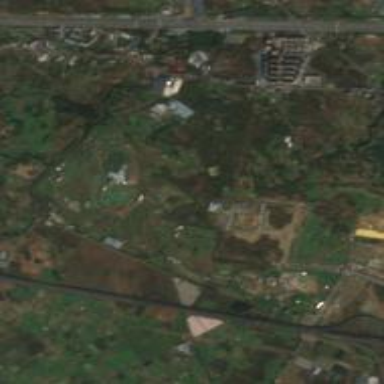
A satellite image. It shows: Theme park.